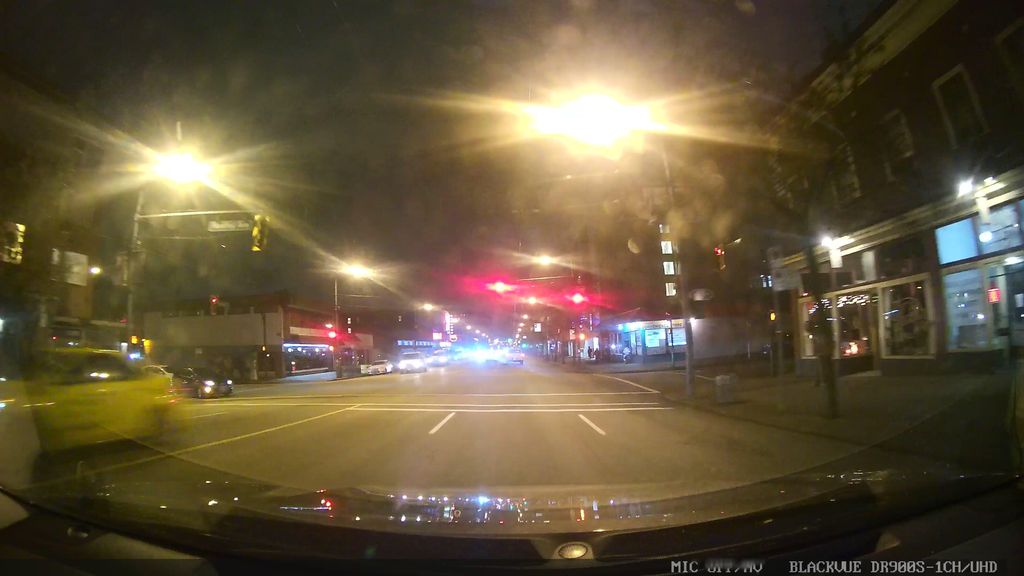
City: vancouver